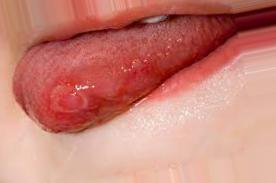
Condition: Mouth Ulcer